Interaction volume radius: 5 \u00c5
Interaction volume height: 20 \u00c5
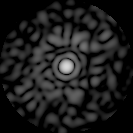
Disorder parameter: 0.8138